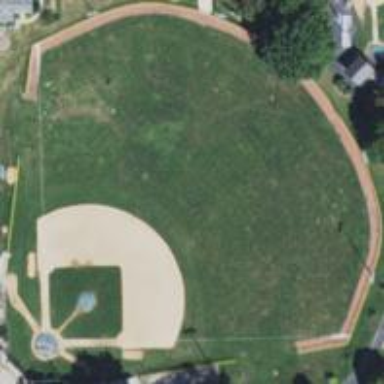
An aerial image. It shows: Baseball pitch for leisure and sports activities.